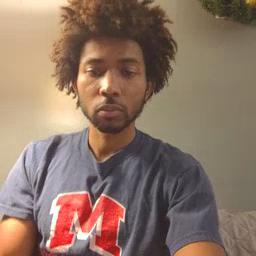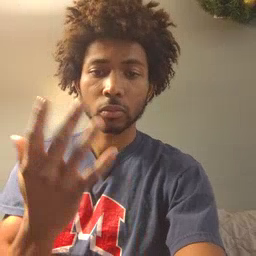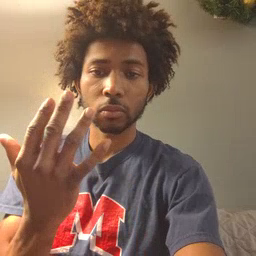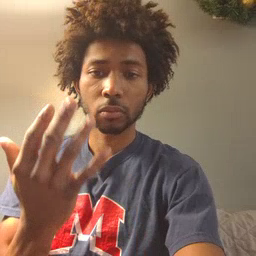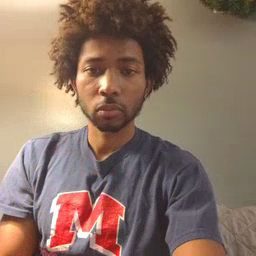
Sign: finger